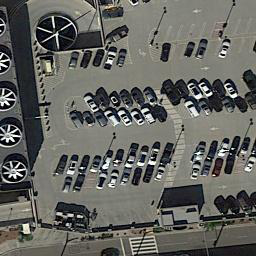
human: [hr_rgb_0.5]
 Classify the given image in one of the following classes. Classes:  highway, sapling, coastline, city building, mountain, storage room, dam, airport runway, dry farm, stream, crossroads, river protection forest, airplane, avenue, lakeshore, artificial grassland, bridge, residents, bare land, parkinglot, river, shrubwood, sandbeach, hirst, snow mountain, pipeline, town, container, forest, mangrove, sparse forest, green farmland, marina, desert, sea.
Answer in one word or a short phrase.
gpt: parkinglot